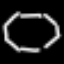
Label: octagon